Current action and preconditions to check: trajectory_clear

Your task: For each precondition in the list above, predict whether it will hold at this action.

Consider the current scene as observed from the mobile robot's camera, and analyze the predicted future states of all dynamic agents (e.g., people, animals, vehicles, or any moving entities) within the NEXT SECOND.

IMPORTANT: Only answer "very likely" if you are absolutely certain—based on strong, clear evidence—that a dynamic agent will violate the precondition in the predicted future state. Do NOT answer "very likely" for unlikely, ambiguous, or low-probability risks.

Ask yourself for each precondition: Is there a high probability, with clear and convincing evidence, that the predicted future states of any dynamic agent will interfere with the predicted future state of the currently executing action within the NEXT SECOND, causing that precondition to fail?

Assess the risk level based on these predictions. Use "likely" or "very likely" if motions create a clear risk of interference.

Use "neutral" or "improbable" if agents are nearby but their predicted paths are clearly diverging or non-conflicting.

Failure Risk Categories: "very improbable", "improbable", "neutral", "likely", "very likely"

Answer Format: Output ONLY the probability_of_failure value from these categories: "very improbable", "improbable", "neutral", "likely", "very likely"

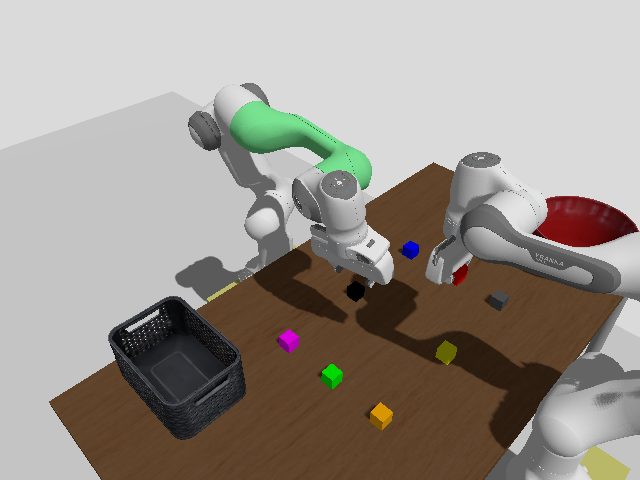

Answer: neutral